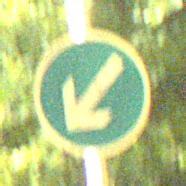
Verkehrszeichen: VorgeschriebeneVorbeifahrtLinks
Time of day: SunriseSunset
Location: Outdoor (Nature)
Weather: PartlyCloudy
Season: NotSpecified
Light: Natural